Aerial crown-view tile of a tropical tree (Barro Colorado Island, Panama), acquired 20240611:
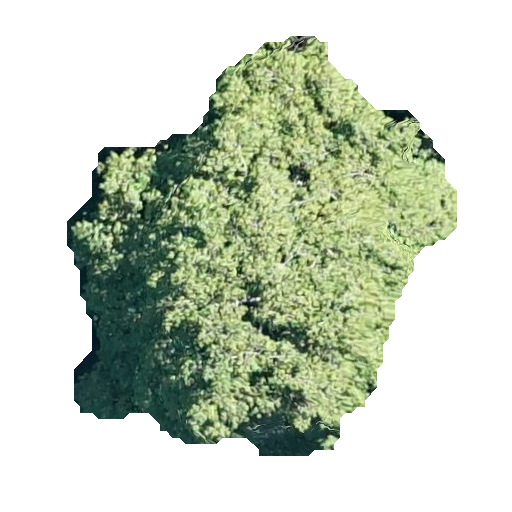
Species: Virola surinamensis
GBIF accepted scientific name: Virola surinamensis
Crown area: 171.2 m²